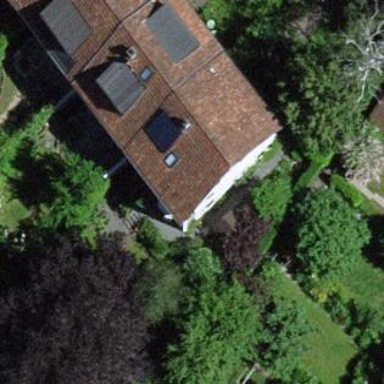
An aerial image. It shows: Terrace building with gabled roof.